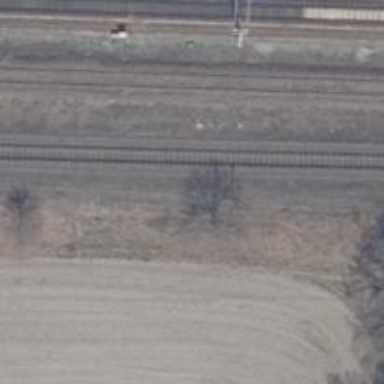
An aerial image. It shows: Railway milestone.